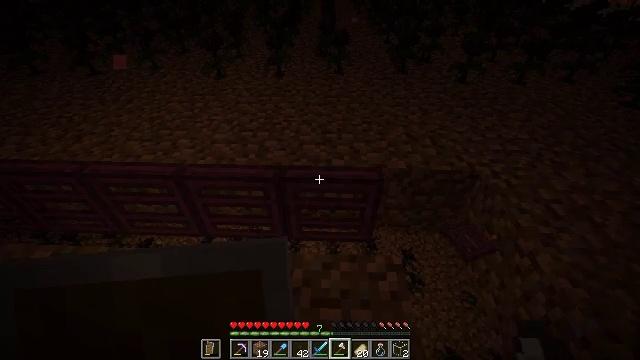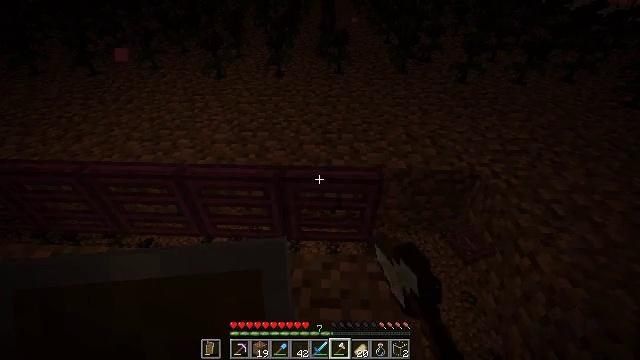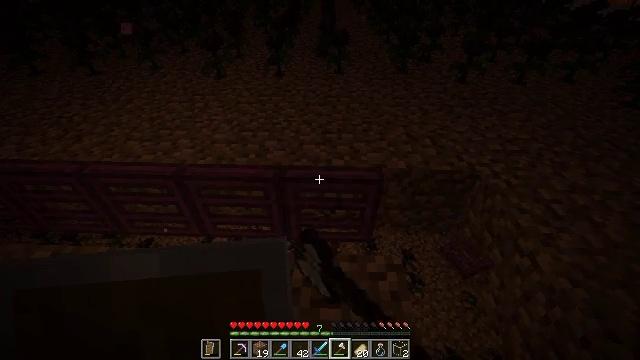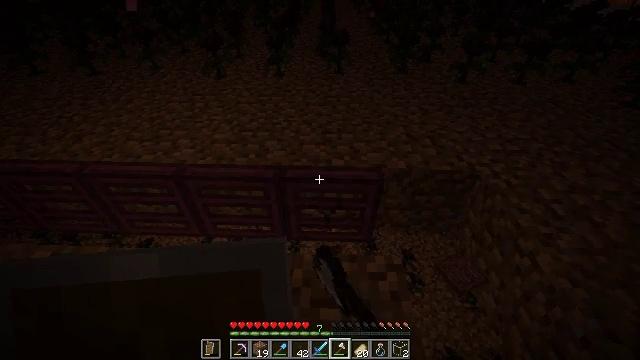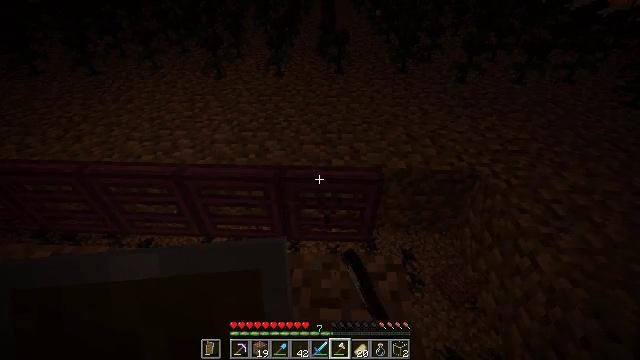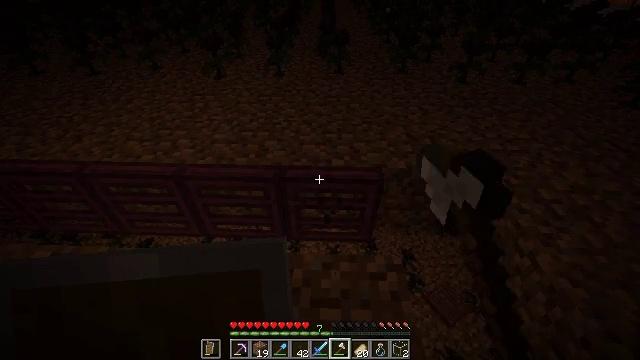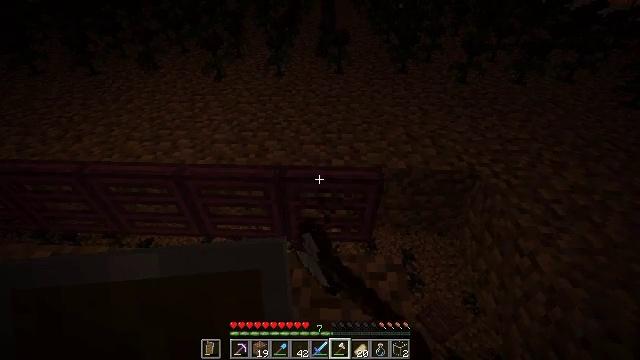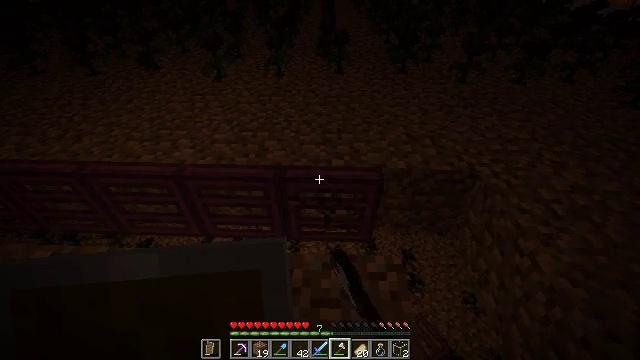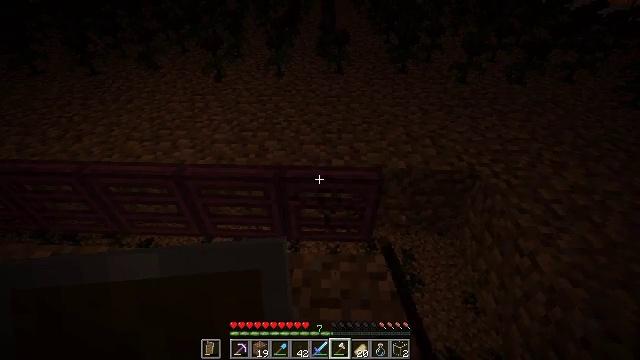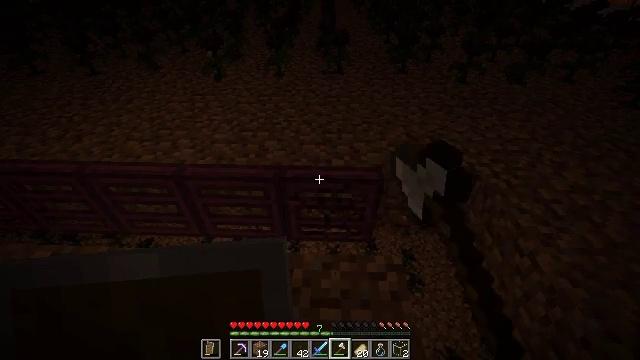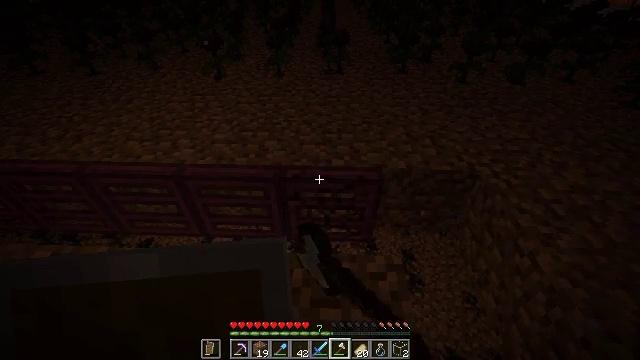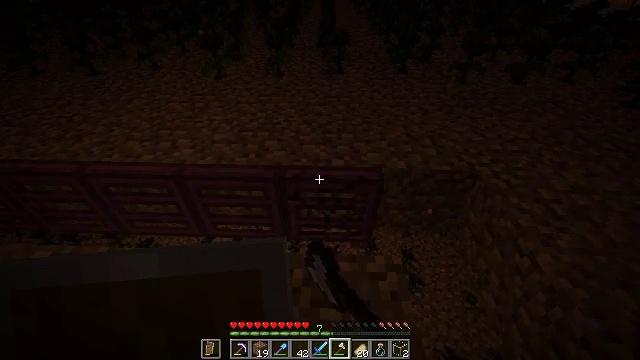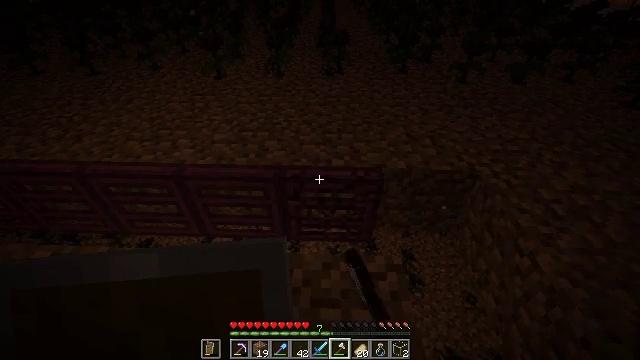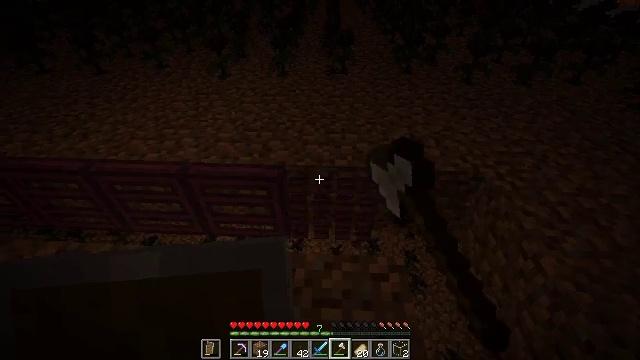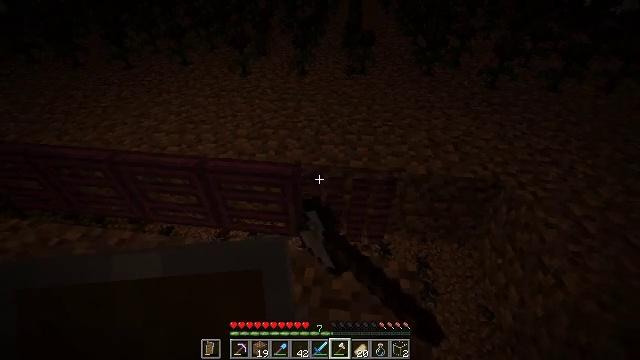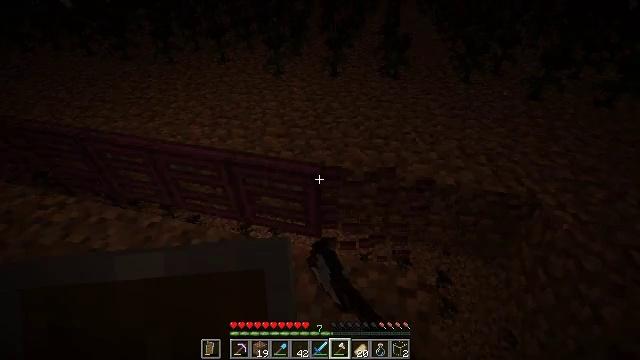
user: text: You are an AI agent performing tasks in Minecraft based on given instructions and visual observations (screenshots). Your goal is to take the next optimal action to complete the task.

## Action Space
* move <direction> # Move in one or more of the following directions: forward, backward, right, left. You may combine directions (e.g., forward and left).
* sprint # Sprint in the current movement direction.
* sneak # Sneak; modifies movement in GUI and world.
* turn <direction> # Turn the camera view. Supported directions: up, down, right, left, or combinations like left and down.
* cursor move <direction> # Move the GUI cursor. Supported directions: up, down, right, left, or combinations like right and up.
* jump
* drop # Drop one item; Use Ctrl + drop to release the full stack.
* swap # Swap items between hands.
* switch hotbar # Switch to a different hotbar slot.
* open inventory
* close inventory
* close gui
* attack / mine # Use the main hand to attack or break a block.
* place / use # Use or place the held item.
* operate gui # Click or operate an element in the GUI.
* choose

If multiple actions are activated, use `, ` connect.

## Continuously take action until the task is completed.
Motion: motion action
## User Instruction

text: Collect the crimson trapdoor from a structure.
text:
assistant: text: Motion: attack / mine
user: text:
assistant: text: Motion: attack / mine
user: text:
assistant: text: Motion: attack / mine
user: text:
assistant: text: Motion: attack / mine
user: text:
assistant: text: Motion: attack / mine
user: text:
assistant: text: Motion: attack / mine
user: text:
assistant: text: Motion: attack / mine
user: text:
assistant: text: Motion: attack / mine
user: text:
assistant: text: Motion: attack / mine
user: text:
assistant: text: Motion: attack / mine
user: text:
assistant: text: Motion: attack / mine
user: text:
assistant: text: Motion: attack / mine
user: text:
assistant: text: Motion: attack / mine
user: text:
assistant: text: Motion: turn left, attack / mine
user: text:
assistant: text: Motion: turn left, attack / mine
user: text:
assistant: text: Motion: turn left and up, attack / mine
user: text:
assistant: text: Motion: turn left, attack / mine
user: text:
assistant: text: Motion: turn left, attack / mine
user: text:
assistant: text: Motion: turn left, attack / mine
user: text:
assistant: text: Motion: attack / mine
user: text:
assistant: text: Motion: turn left, attack / mine
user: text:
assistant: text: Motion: turn left, attack / mine
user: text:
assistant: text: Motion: turn left, attack / mine
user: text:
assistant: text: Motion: turn left and up, attack / mine
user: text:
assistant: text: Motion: turn up, attack / mine
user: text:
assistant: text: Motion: attack / mine
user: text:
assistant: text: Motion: attack / mine
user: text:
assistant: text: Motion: turn down, attack / mine
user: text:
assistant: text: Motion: attack / mine
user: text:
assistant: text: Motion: turn down, attack / mine